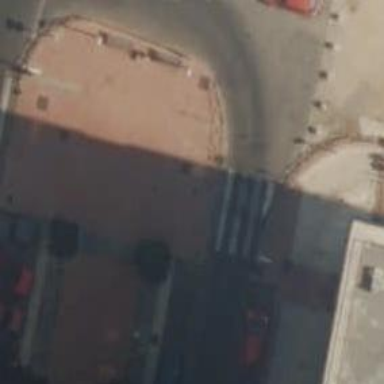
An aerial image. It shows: Uncontrolled zebra crossing on the road.